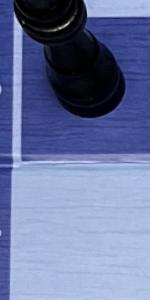
Label: Empty